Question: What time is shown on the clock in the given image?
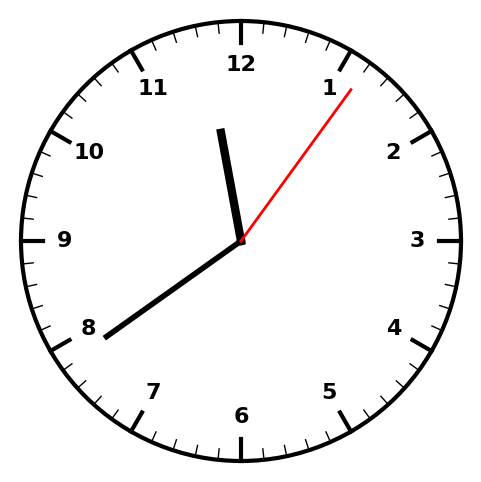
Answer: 11:39:06